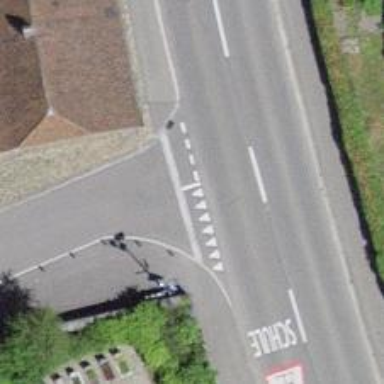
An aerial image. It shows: Road with "give way" sign.